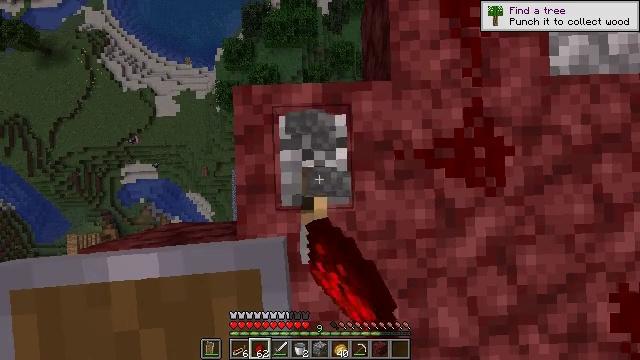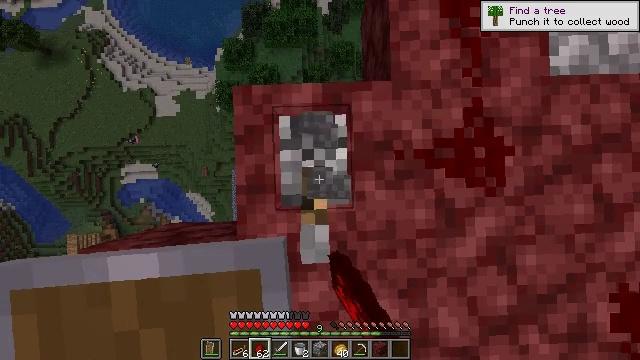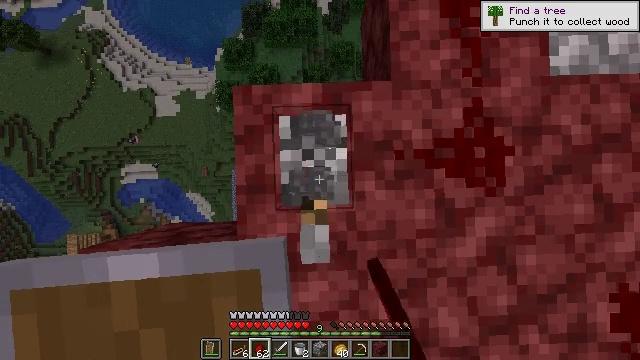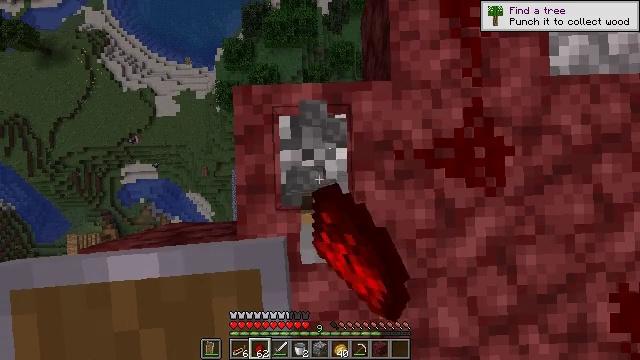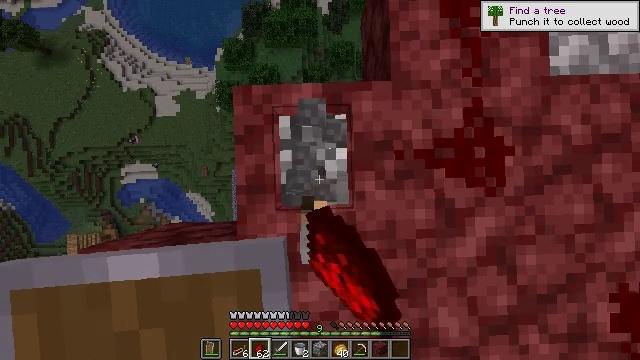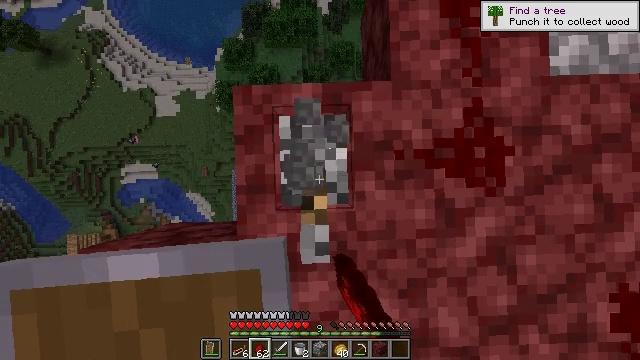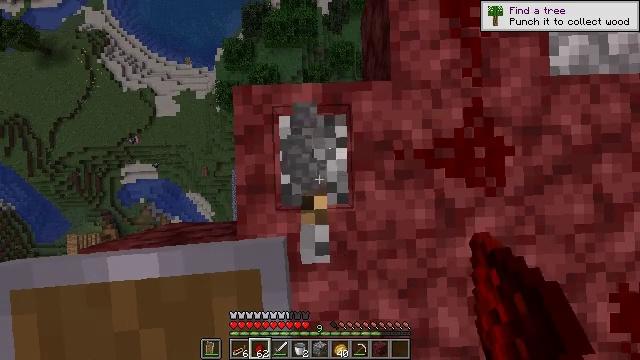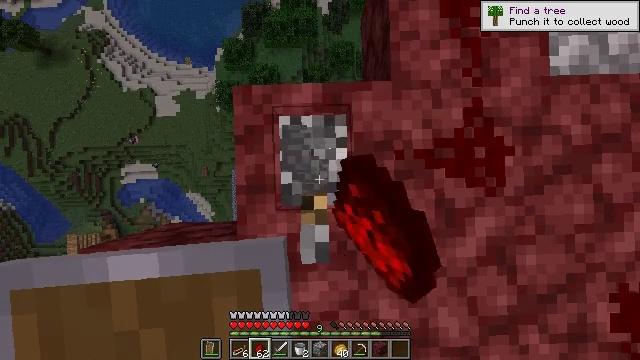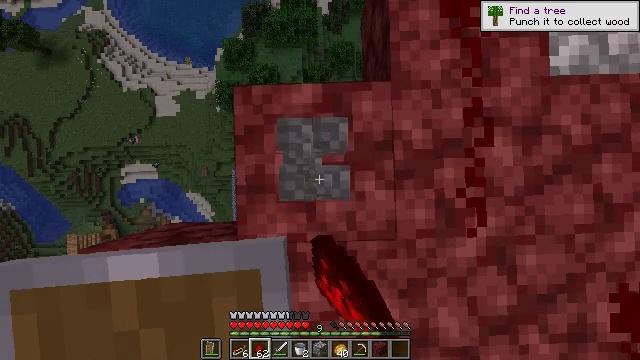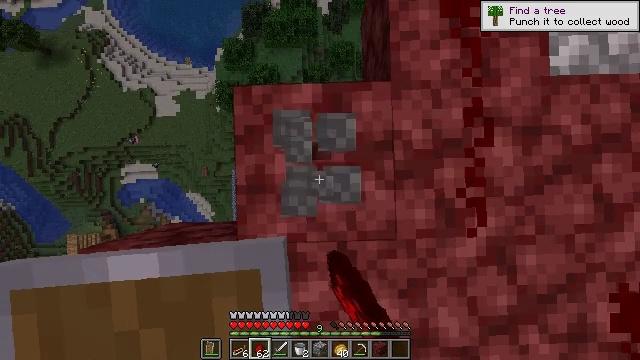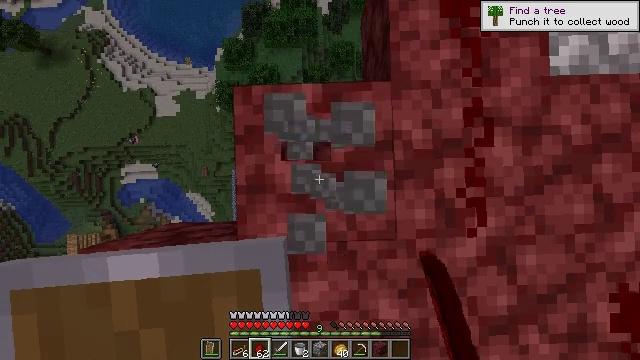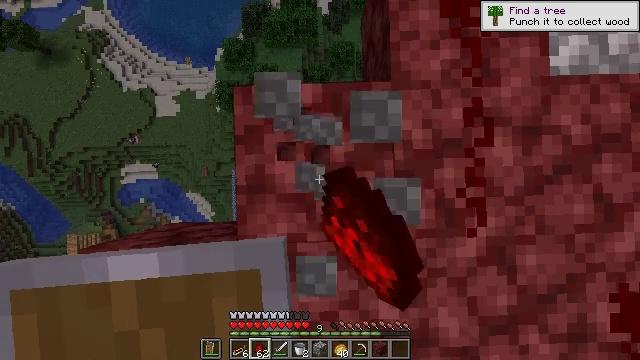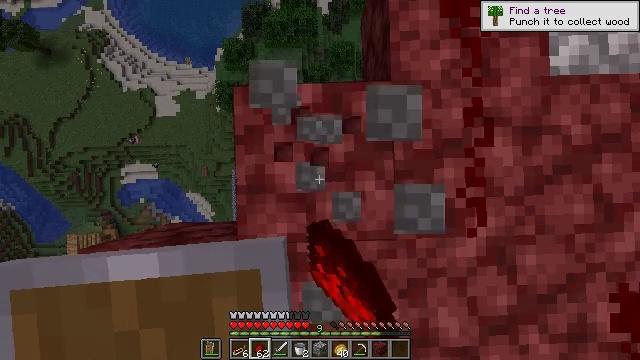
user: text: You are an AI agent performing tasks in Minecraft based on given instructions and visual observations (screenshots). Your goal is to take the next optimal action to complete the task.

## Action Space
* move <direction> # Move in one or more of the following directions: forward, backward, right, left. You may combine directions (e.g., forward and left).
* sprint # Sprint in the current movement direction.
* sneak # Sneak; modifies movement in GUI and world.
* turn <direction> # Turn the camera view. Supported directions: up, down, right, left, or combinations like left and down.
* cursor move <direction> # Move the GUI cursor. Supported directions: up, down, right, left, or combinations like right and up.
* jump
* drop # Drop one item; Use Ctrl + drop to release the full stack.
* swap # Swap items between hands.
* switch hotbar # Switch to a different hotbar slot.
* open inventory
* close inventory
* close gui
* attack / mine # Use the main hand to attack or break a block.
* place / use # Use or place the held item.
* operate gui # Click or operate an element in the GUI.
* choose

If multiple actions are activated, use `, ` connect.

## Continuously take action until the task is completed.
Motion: motion action
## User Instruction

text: Retrieve the lever from the wall.
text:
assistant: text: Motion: attack / mine
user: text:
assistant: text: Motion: attack / mine
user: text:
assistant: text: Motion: attack / mine
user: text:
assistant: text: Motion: attack / mine
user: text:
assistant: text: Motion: attack / mine
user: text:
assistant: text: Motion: attack / mine
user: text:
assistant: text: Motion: attack / mine
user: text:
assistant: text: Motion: attack / mine
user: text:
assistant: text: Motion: attack / mine
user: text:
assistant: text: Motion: attack / mine
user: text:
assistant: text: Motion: attack / mine
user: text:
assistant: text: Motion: attack / mine
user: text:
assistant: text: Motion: attack / mine